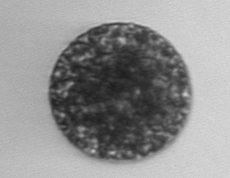
Label: Vicicitus_globosus